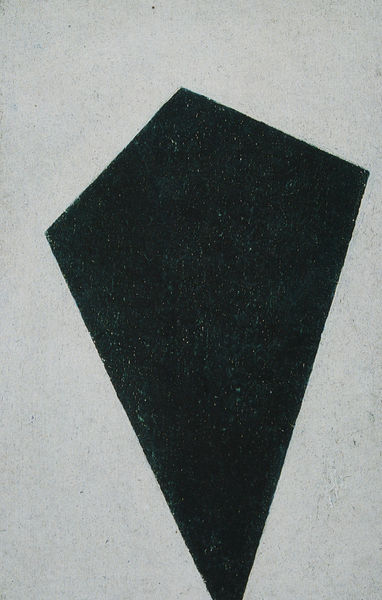
Künstler: Iwan Kljun
Institution: Art Co. Ltd. (Sammlung George Costakis)
Schlagwörter: gemälde, weiß, grün, grau, schwarz, zeichnung, hochformat, spitze, öl, klar, ruhe, abstrakt, fläche, flächen, modern, formen, einfach, rechtecke, eckig, rechteck, linie, farbflächen, form, schlicht, lithographie, druckgrafik, kunst, raute, struktur, rein, geometrie, viereck, drachen, drache, russisch, trapez, rhombus, malewitsch, suprematismus, drachenform, rothluff